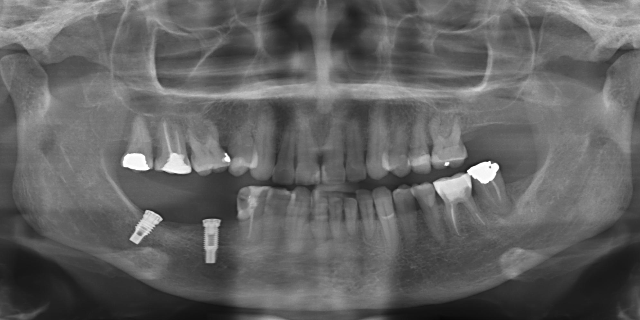
adult